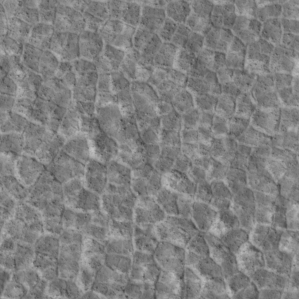
Label: non_frost